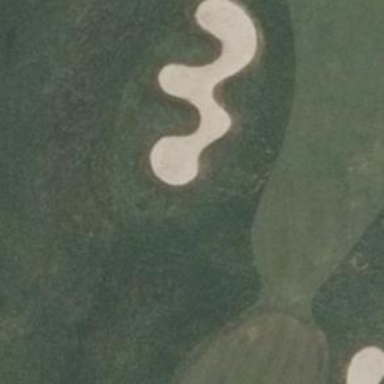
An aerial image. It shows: Golf bunker filled with natural sand.